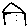
Label: house